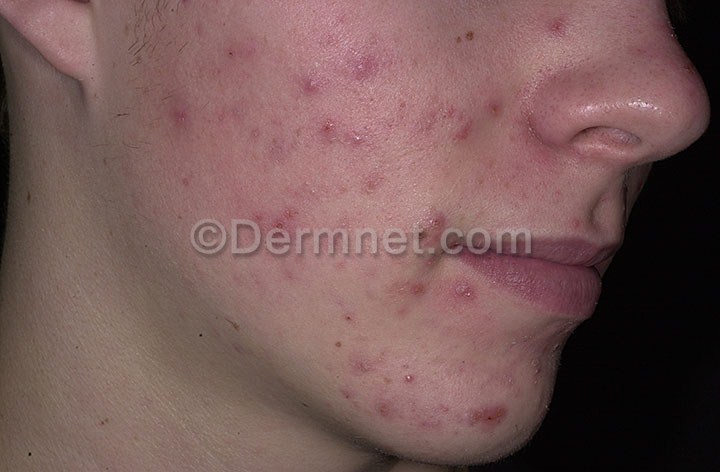
Disease: Acne and Rosacea Photos